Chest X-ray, AP view. Patient: 32 years old, sex F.
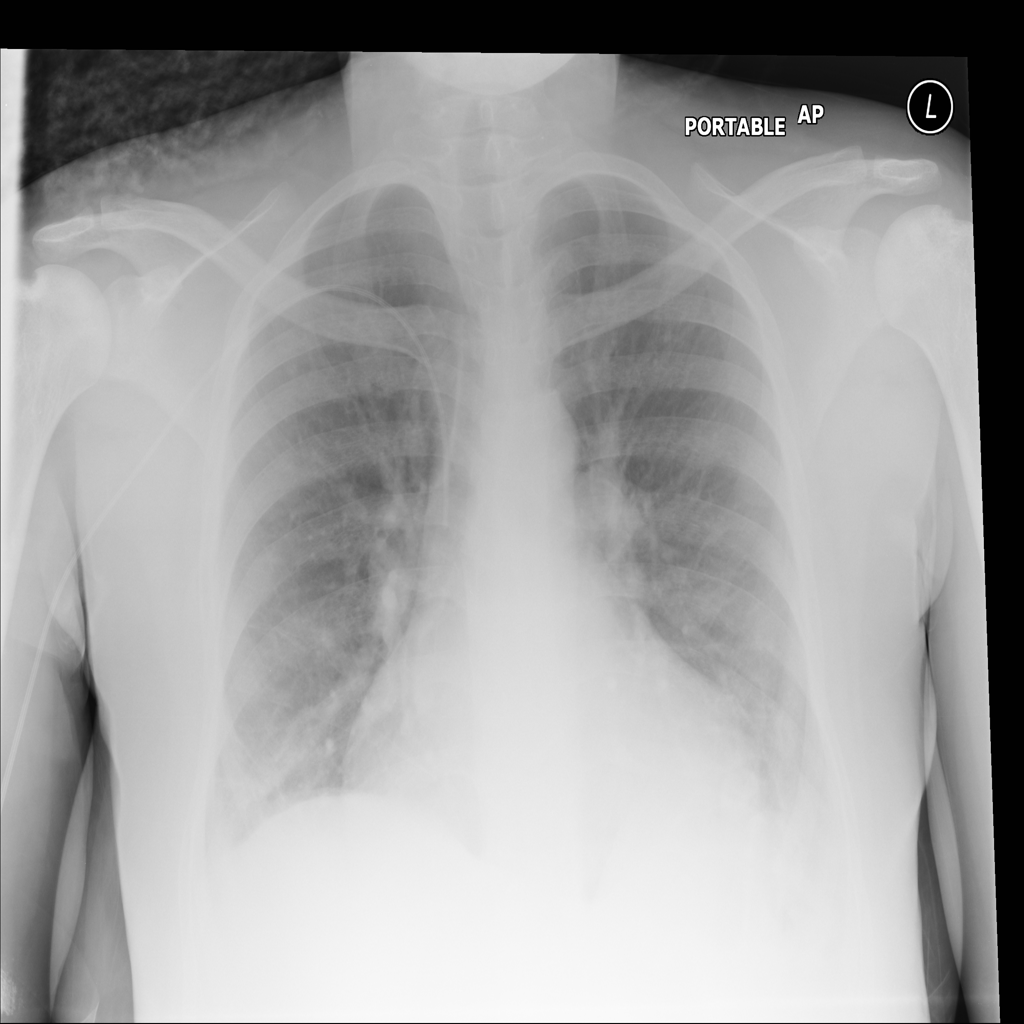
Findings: Atelectasis, Cardiomegaly, Effusion, Mass